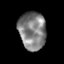
Tissue: skin
Cell type: Epithelial cells
Senescence score: 0.2761
Nuclear area (px): 1005
Mean DAPI intensity: 128.42